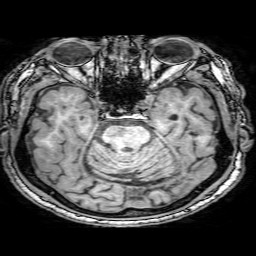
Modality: T1w
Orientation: coronal
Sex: male
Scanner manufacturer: philips
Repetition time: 0.008246 s
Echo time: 0.00382 s